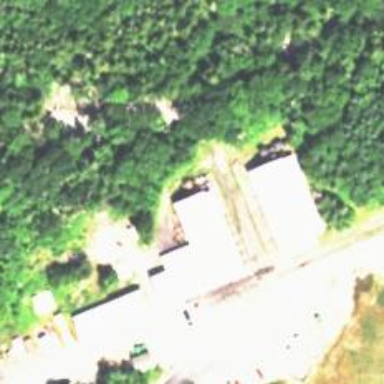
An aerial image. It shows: Preserved narrow-gauge railway in yard.